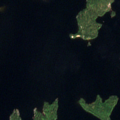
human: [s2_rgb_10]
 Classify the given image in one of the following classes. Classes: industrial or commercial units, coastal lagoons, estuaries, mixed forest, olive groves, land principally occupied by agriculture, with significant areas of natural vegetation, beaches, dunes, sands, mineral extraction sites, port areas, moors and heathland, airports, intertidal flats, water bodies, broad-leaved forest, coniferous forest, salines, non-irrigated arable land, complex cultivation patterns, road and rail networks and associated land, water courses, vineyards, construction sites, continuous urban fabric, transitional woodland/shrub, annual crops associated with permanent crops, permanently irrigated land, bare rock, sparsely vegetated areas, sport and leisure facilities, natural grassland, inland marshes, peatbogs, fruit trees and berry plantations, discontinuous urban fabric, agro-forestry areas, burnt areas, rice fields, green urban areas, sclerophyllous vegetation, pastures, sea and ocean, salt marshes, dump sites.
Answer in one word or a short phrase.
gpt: coniferous forest, mixed forest, water bodies